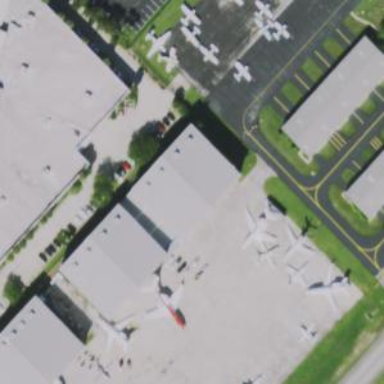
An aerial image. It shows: Building designed as airport hangar.